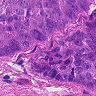
Metastatic tissue present: yes